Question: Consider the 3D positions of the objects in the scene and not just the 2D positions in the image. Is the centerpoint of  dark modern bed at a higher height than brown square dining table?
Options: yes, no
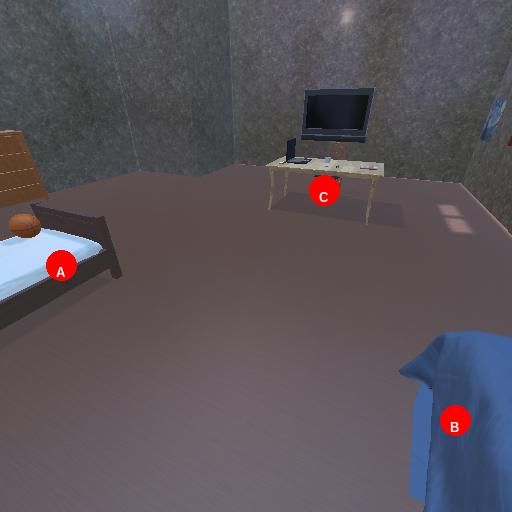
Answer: yes